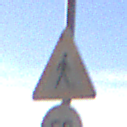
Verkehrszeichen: FussgaengerLinks
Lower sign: Geschwindigkeit50
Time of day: MorningAfternoon
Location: Outdoor (RoadRail)
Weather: PartlyCloudy
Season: NotSpecified
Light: Natural